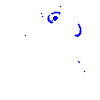
Particle: electron